Field crop: maize
Growth stage: 1
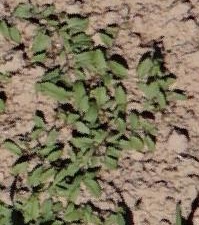
Species: convolvulus